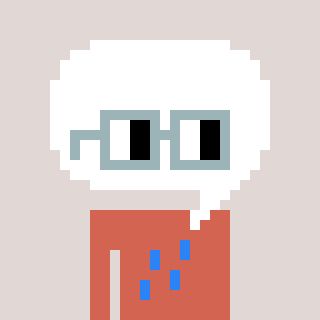
a pixel art character with square dark gray glasses, a speech bubble-shaped head and a peachy-colored body on a warm background